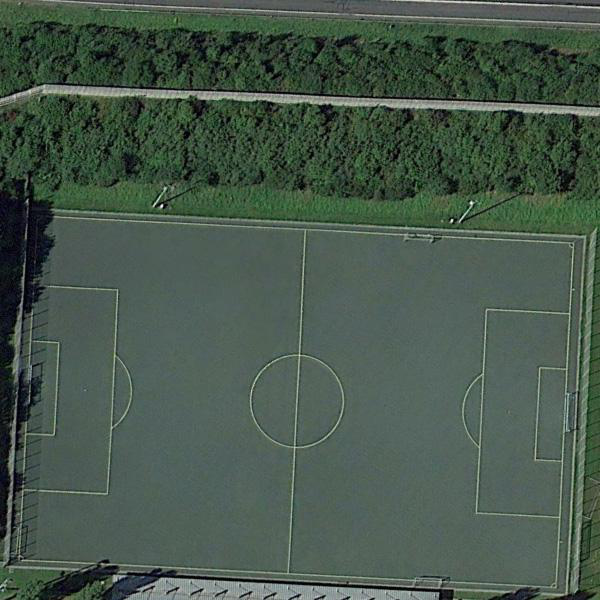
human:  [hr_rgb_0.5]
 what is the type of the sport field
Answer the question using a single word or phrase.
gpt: football field